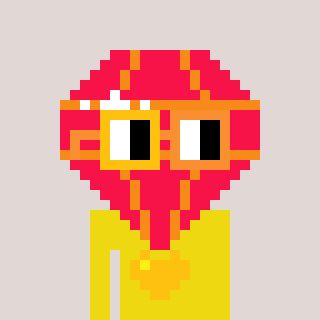
a pixel art character with square yellow and orange glasses, a red diamond-shaped head and a yellow-colored body on a warm background